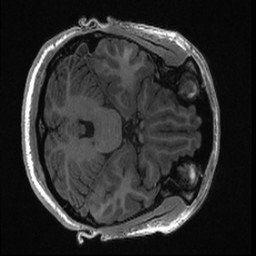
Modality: T1w
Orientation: axial
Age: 18
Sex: female